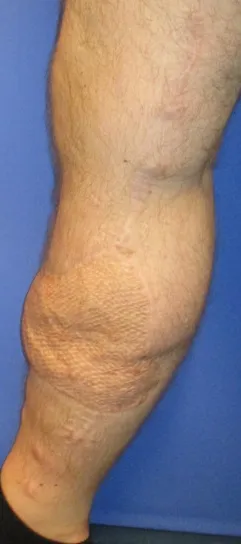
Postoperative result after 1.5 years, lateral view.
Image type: medical_photograph (other_medical_photograph)